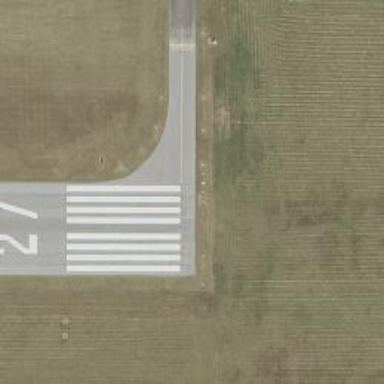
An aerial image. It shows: Asphalt runway at the airport.